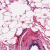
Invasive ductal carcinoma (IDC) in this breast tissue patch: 0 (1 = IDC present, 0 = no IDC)